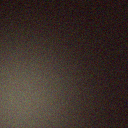
Screen state: off